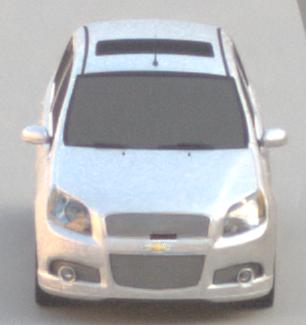
Make: Chevrolet
Model: Aveo 1.2
Detailed model: Aveo
Model produced from: 2008/06
Model produced until: 2011/01
Doors: 3
Color: white
Road condition: dry road
Daytime: sunrise or sunset
Contrast: low contrast